Brain MRI, t2w sequence, axial 2D slice.
Patient: age 29, sex F, weight 95 kg, height 1.95 m
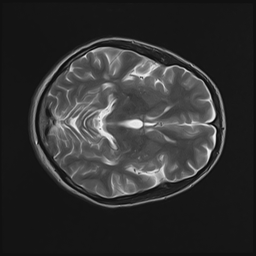